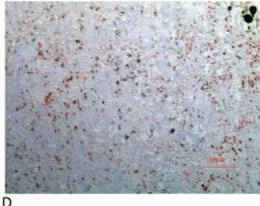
Histopathological and immunohistochemical (IHC) examinations of the postsurgical specimen. (D) Ki-67.
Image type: pathology (immunostaining)